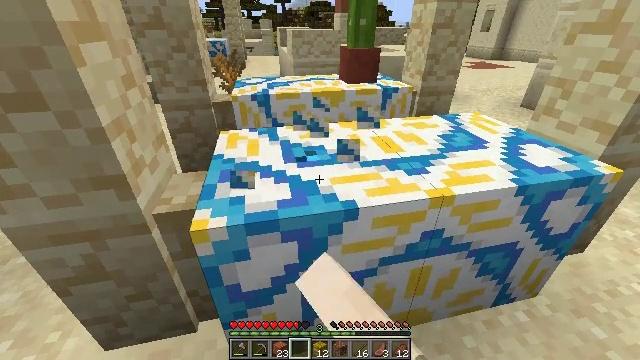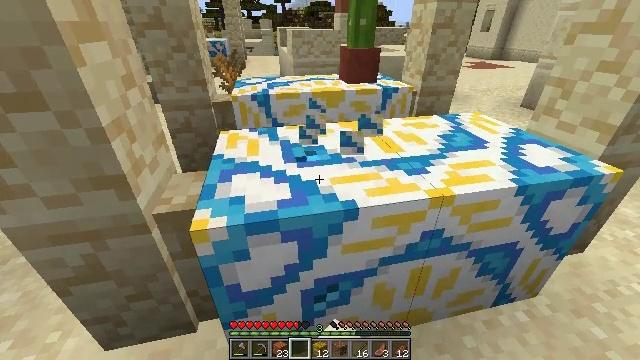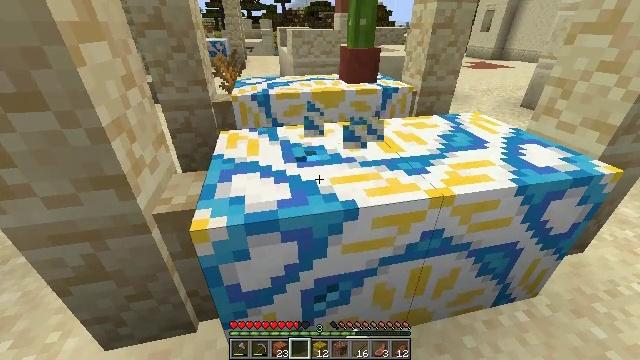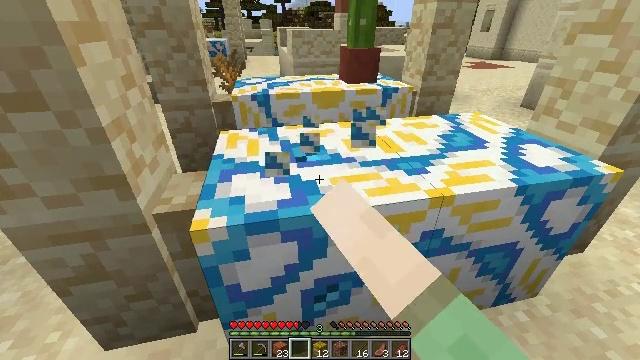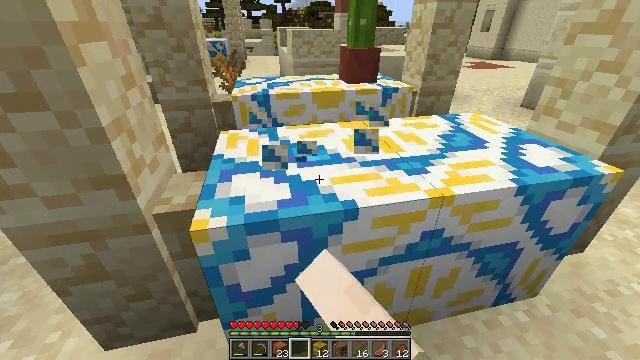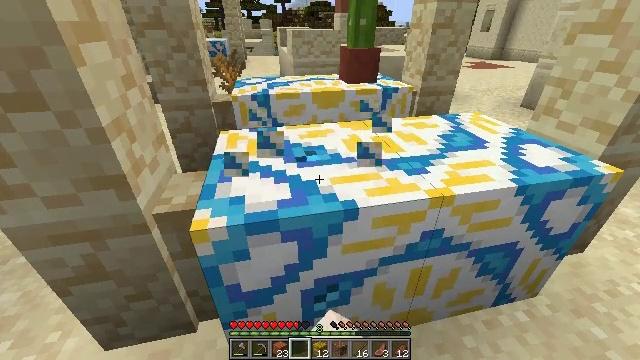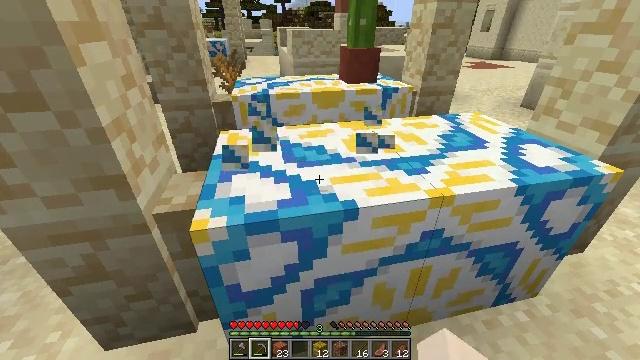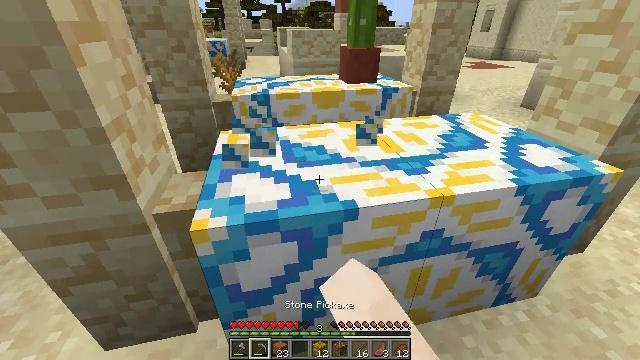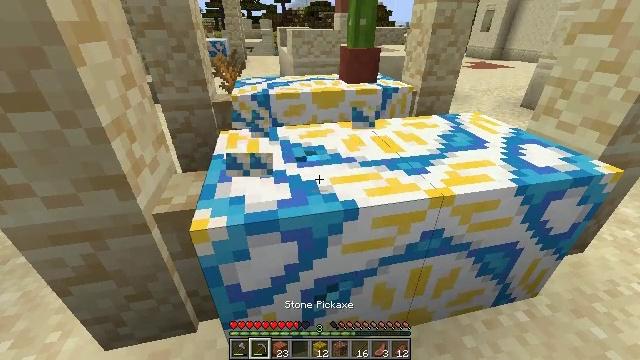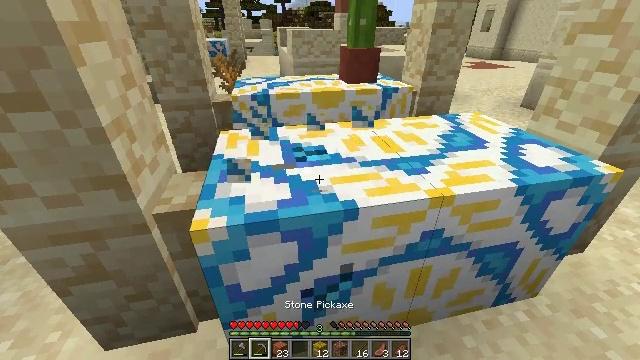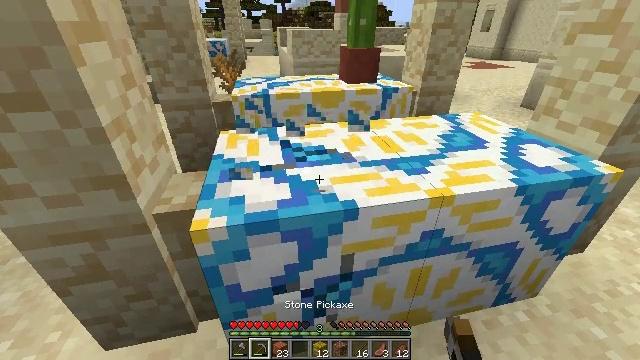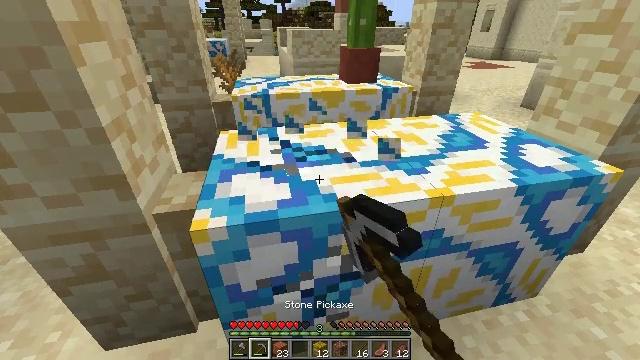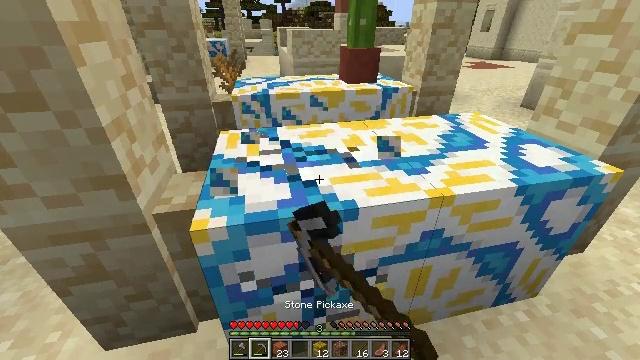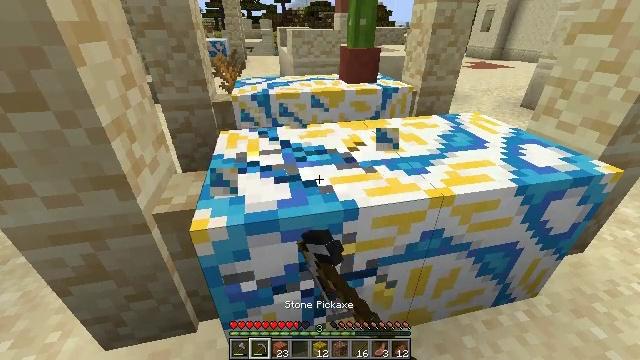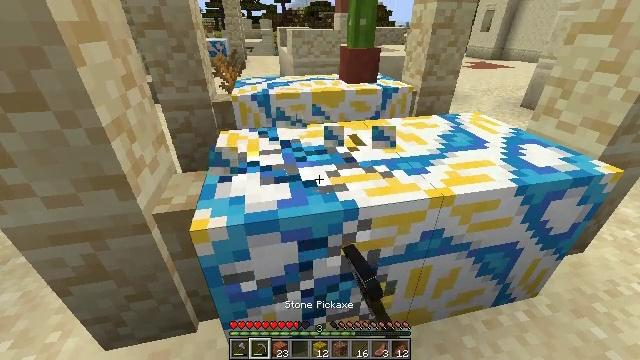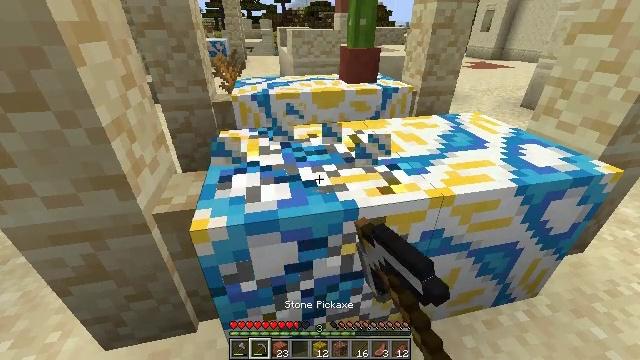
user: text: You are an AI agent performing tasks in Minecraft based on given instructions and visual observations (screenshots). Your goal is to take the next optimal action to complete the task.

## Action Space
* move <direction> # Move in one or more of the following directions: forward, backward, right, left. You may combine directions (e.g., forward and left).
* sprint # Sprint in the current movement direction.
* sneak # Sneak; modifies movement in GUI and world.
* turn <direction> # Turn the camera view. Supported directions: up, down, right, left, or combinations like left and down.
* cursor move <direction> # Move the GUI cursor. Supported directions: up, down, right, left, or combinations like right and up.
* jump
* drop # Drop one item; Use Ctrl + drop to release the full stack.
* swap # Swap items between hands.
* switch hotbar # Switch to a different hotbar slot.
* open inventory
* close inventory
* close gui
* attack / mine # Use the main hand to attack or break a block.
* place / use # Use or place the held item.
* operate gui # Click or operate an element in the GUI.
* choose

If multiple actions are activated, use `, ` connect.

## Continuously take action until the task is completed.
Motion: motion action
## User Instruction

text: Mine the white glazed terracotta block.
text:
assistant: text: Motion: attack / mine
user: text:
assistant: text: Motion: attack / mine
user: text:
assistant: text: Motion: attack / mine
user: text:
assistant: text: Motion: attack / mine
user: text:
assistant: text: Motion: attack / mine
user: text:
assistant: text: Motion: attack / mine, switch to hotbar 2
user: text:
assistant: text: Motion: attack / mine, switch to hotbar 2
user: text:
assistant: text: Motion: attack / mine, switch to hotbar 2
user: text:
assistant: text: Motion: attack / mine
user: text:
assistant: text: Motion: attack / mine
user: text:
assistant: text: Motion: attack / mine
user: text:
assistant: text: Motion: attack / mine
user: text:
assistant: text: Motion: attack / mine
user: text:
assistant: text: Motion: attack / mine
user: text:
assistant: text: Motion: attack / mine
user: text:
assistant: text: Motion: attack / mine
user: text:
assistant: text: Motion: move back, attack / mine
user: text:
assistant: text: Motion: move back, attack / mine
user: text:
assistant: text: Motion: move back, attack / mine
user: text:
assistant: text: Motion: move back, attack / mine
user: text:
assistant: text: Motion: attack / mine
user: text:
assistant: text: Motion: attack / mine